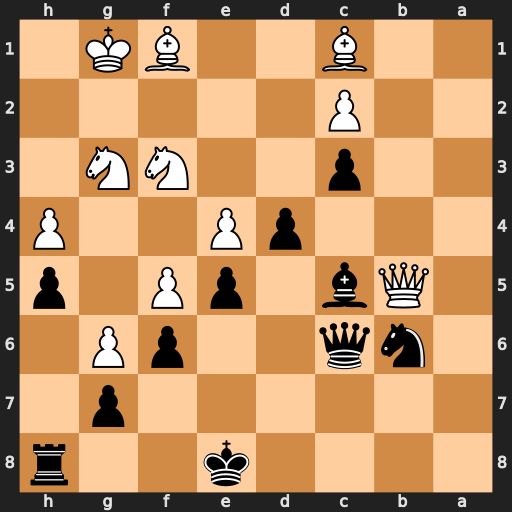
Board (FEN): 4k2r/6p1/1nq2pP1/1Qb1pP1p/3pP2P/2p2NN1/2P5/2B2BK1
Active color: b
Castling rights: k
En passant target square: -
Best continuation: d3+ Qxc5 Qxc5+